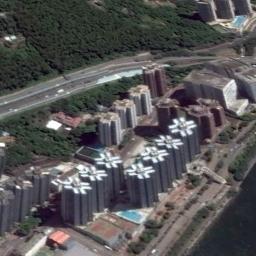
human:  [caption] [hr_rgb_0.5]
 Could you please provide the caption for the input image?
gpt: The tall building in the middle of the picture is a rectangle .

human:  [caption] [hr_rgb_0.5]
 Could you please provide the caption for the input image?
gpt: A commercial area with lots of high-rise buildings arranged neatly is between the waters and the forest while a road goes through the forest .

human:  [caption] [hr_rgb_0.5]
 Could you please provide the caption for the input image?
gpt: The commercial area is consist of many tall buildings next to the trees .

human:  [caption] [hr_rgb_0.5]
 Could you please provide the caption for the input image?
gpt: In a business district there are several tall buildings and a swimming pool and lawns and several roads with many cars and many trees .

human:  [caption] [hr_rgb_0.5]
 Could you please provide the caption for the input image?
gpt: There are some buildings with a forest beside on a commercial area .